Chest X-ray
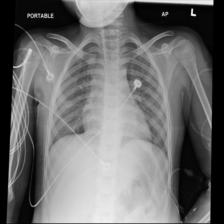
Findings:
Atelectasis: negative
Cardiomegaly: negative
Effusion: negative
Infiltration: positive
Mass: negative
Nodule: negative
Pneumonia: negative
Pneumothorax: negative
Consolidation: negative
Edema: negative
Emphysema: negative
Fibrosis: negative
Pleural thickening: negative
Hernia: negative